Field crop: maize
Growth stage: 2
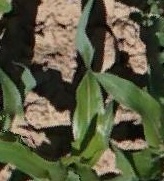
Species: maize